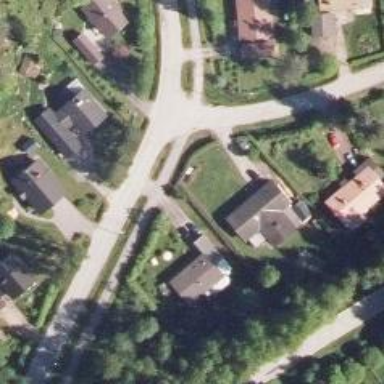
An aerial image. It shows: Asphalt cycleway.